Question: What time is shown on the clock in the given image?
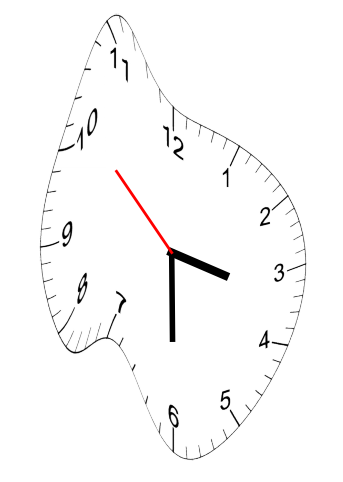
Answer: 03:29:52